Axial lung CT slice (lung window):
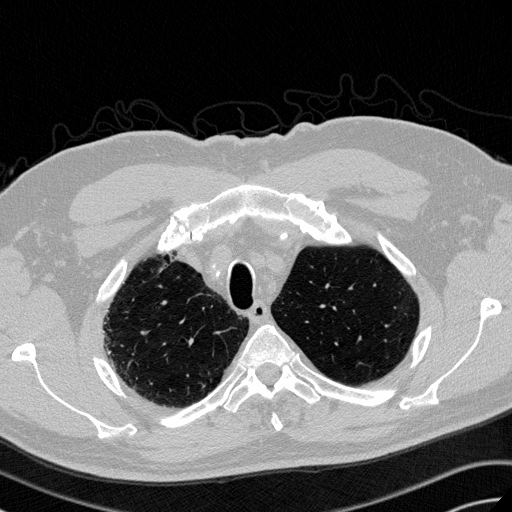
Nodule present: no